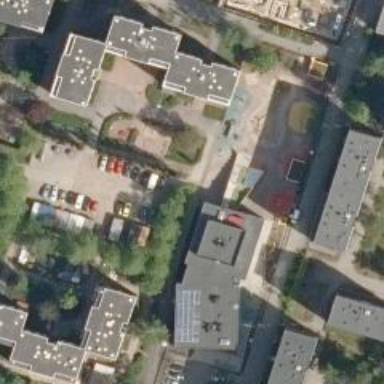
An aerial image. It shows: Kindergarten.